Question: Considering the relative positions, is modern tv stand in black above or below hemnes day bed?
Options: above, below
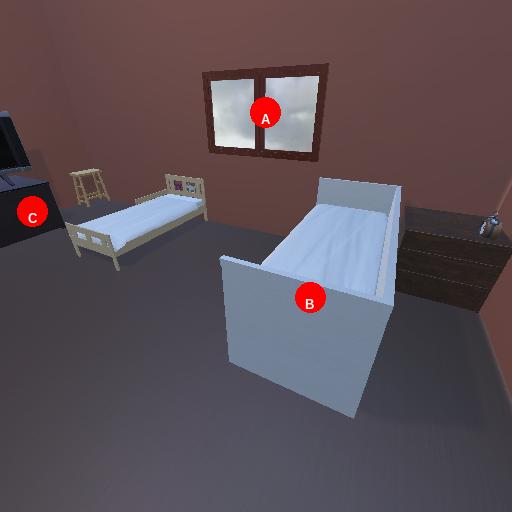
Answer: above